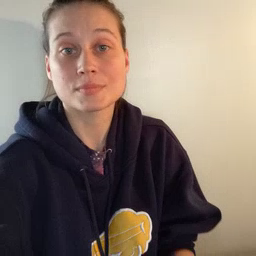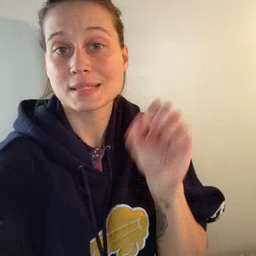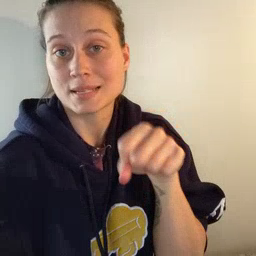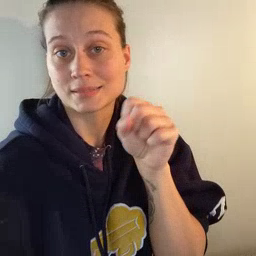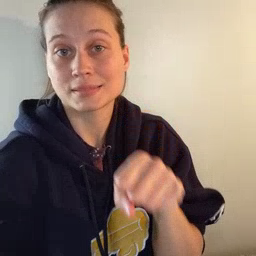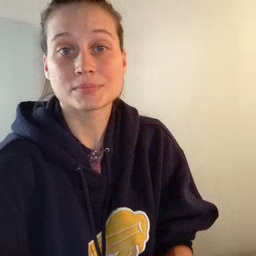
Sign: yes